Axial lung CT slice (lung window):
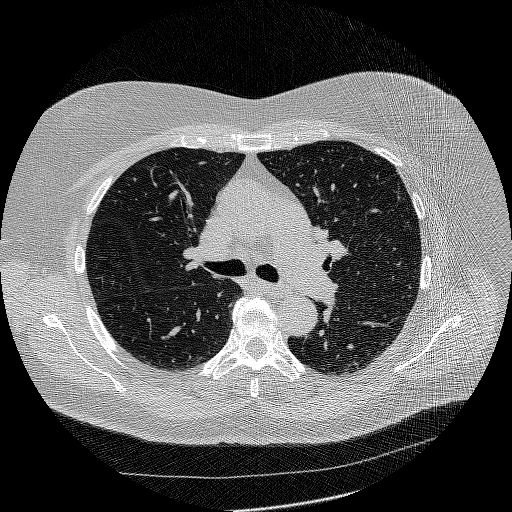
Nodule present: no